Question: I have a Flowlayout panel in a Winform.
Checkboxes are added dynamically to it.
The flowlayout panel size get bigger with each added checkbox and been hidden by other controls.

What property of the Flowlayout panel should I change on order to avoid it?
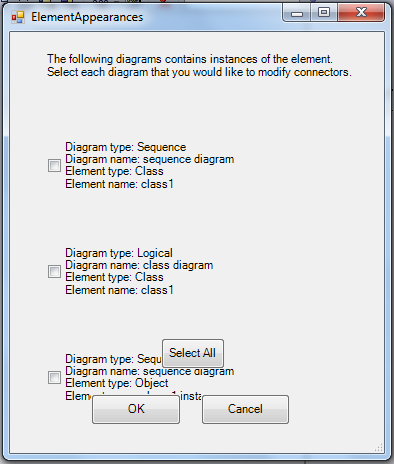
Answer: you can set autoscroll = true for your flow layout panel.